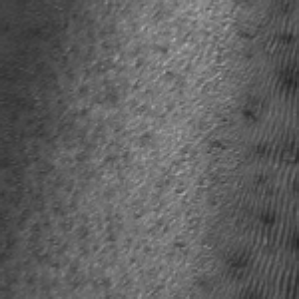
Label: frost